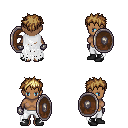
a pixel art fantasy rpg character, female body template, human, dark skin, white tattered cape, white pants, blonde bedhead hairstyle, metal gloves, black shoes, shield, four views (front, back, left, right), 2x2 character sprite sheet, small pixel art, hard edges, no anti-aliasing